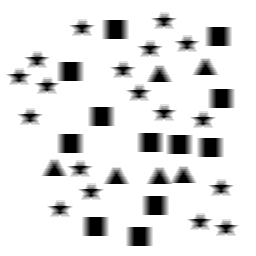
Squares: 12
Triangles: 6
Stars: 18
Total shapes: 36